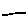
Label: line